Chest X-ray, PA view. Patient: 31 years old, sex M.
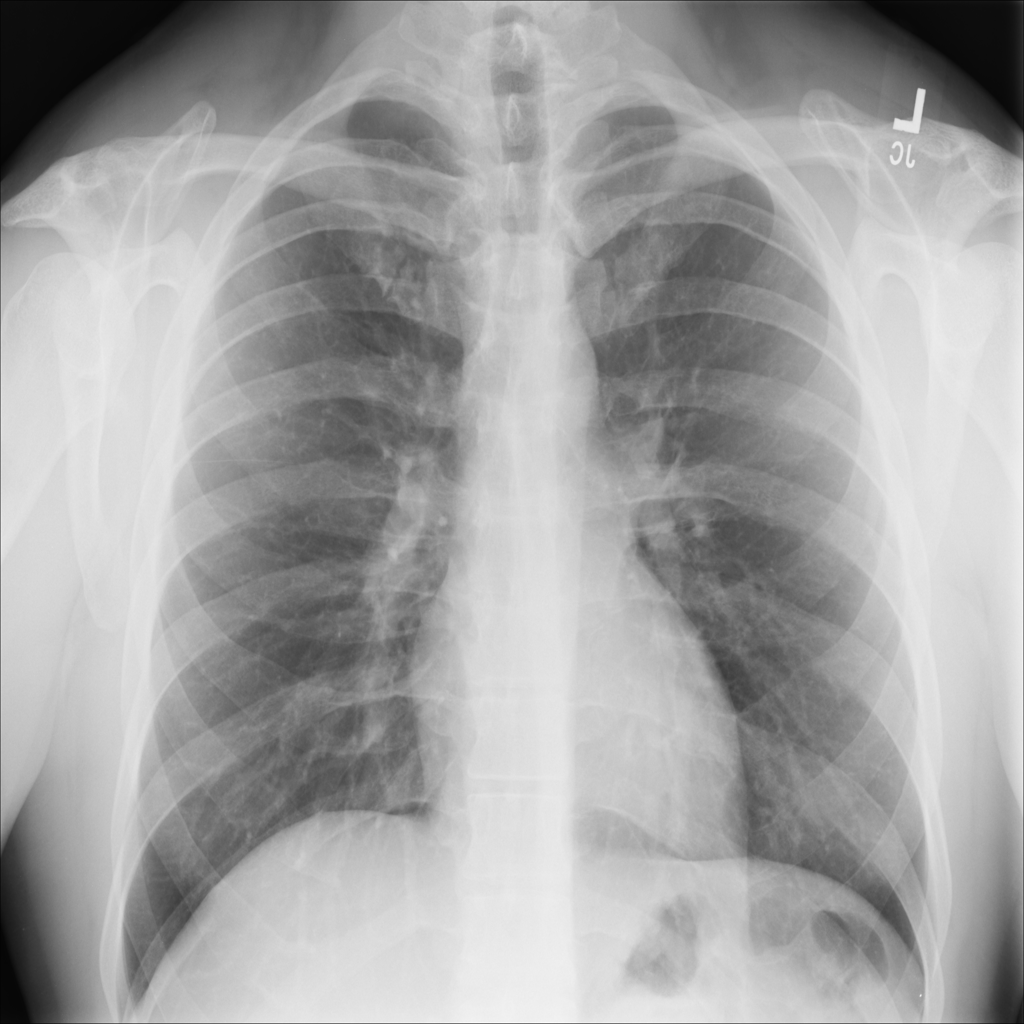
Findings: No Finding